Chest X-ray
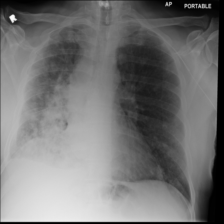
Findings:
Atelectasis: negative
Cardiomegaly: negative
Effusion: negative
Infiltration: negative
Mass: negative
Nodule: negative
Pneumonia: negative
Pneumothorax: negative
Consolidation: negative
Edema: negative
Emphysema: negative
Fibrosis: negative
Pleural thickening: negative
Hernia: negative